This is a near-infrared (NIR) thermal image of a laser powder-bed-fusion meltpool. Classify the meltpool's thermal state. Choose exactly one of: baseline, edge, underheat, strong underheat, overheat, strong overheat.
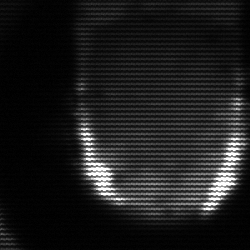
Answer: baseline